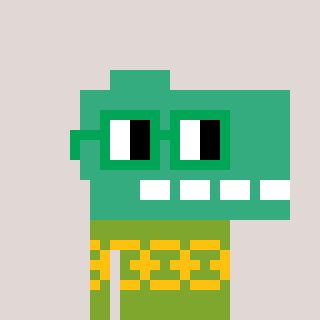
a pixel art character with square green glasses, a dino-shaped head and a slimegreen-colored body on a warm background